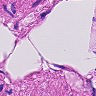
Metastatic tissue present: no